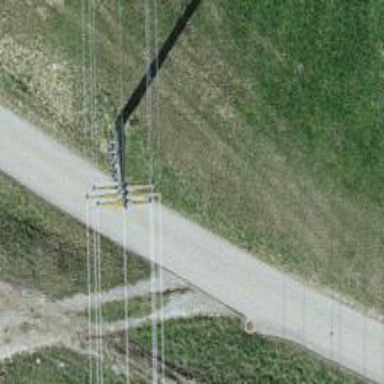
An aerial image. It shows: Power tower.